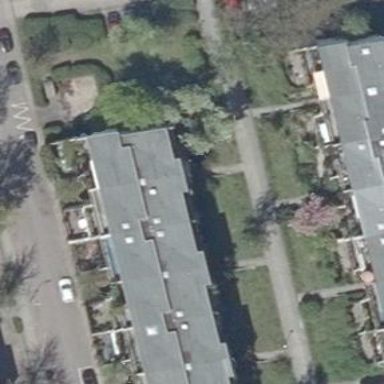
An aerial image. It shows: Building with apartments and flat roof.